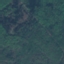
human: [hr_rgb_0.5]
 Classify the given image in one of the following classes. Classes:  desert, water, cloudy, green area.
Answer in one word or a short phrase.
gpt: green area